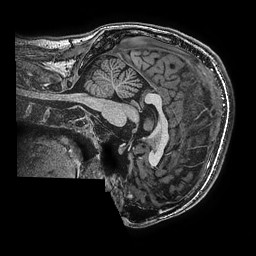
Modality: T1w
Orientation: sagittal
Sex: male
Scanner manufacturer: ge
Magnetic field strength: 3 T
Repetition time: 0.0077 s
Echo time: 0.003436 s